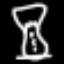
Label: hourglass